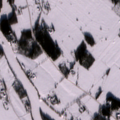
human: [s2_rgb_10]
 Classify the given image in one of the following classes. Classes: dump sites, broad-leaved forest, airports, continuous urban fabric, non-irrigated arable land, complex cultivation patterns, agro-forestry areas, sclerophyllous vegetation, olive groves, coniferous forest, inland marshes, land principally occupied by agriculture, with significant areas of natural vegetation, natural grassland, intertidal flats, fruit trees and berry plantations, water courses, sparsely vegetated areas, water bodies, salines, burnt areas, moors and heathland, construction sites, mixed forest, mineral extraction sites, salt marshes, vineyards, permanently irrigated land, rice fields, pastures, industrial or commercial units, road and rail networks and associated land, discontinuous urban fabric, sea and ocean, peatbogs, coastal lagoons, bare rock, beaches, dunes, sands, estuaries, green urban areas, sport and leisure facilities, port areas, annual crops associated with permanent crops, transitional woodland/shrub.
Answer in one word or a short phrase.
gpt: non-irrigated arable land, land principally occupied by agriculture, with significant areas of natural vegetation, mixed forest, water courses